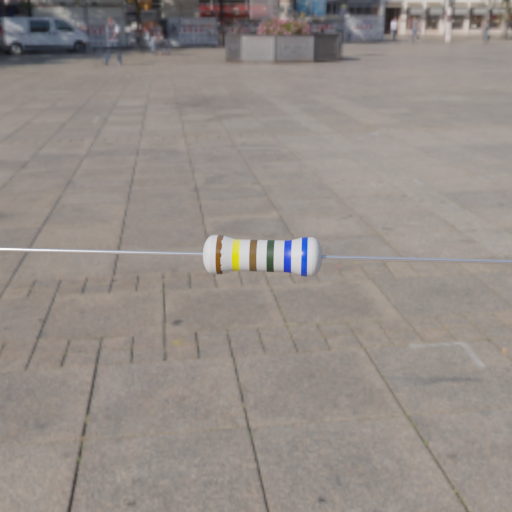
Resistor colour bands (in order): brown, yellow, brown, black, blue, blue